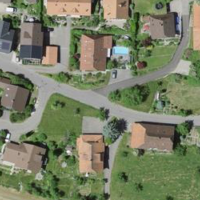
EUNIS habitat code: 55
Species observed at this site:
Chelidonium majus
Sambucus racemosa